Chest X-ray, PA view. Patient: 44 years old, sex F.
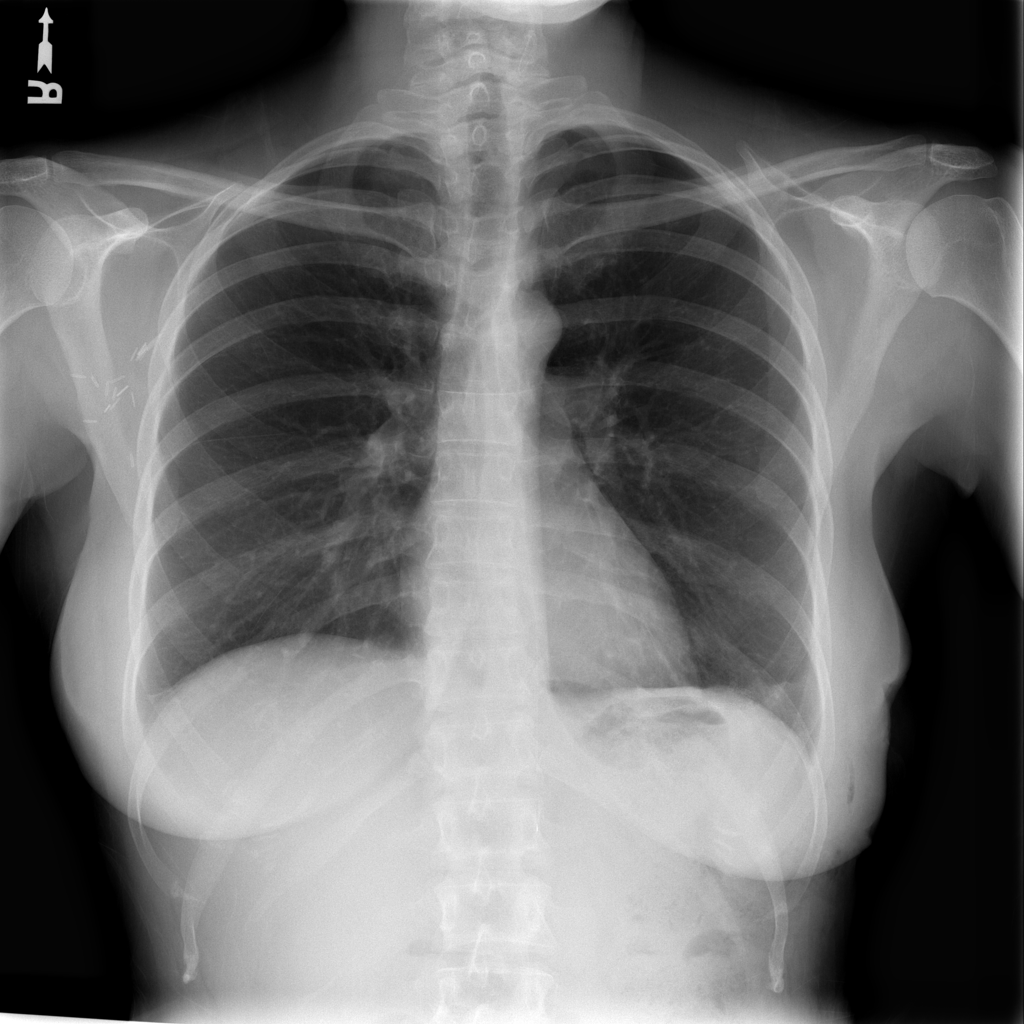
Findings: Pneumothorax